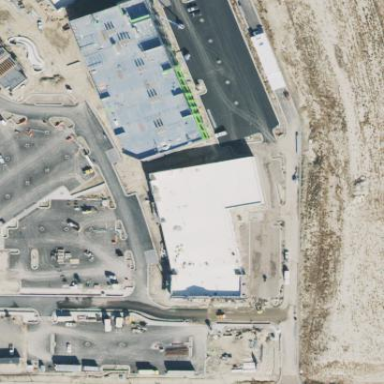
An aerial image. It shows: Retail building.